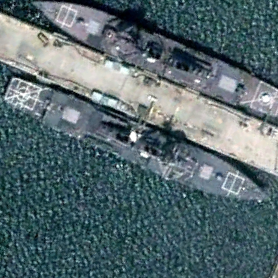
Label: destroyer